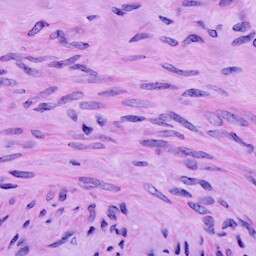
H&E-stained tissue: Cervix